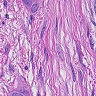
Metastatic tissue present: yes